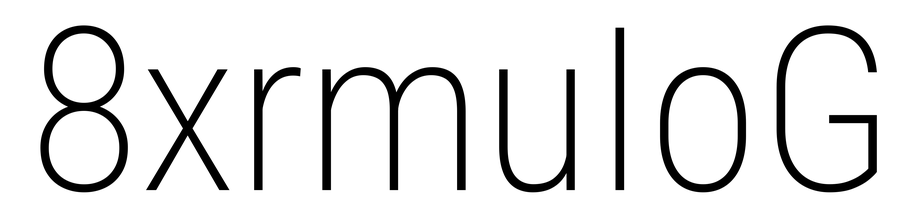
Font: Roboto_Condensed_ExtraLight